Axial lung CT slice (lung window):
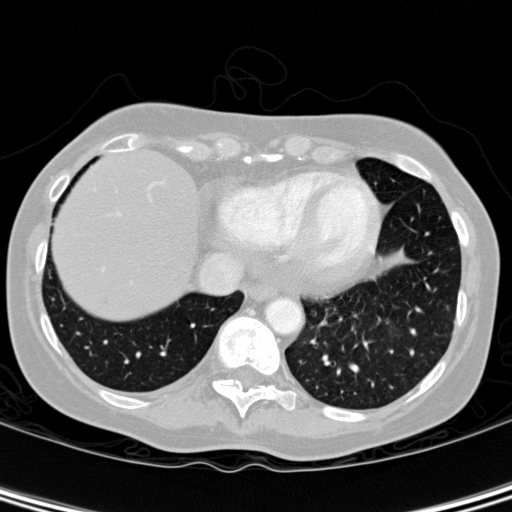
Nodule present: no